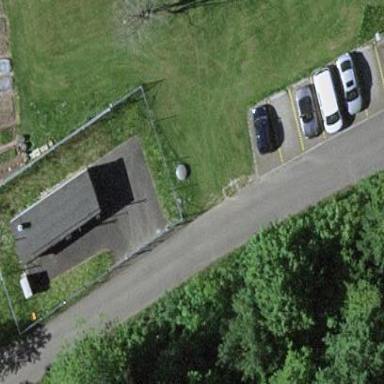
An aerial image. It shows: Fence.